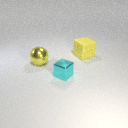
large yellow rubber cube behind small cyan metal cube